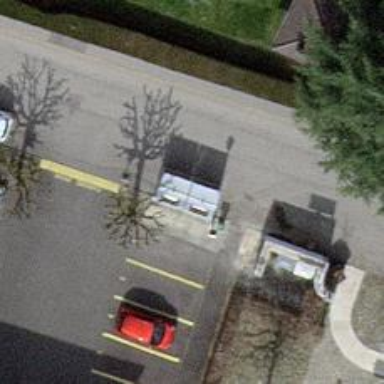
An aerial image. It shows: Bicycle parking area with stands available.